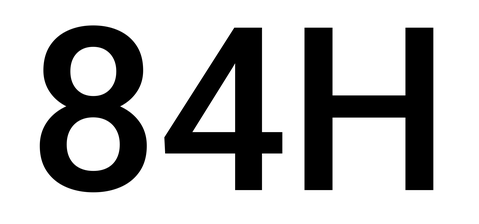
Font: Roboto_Medium